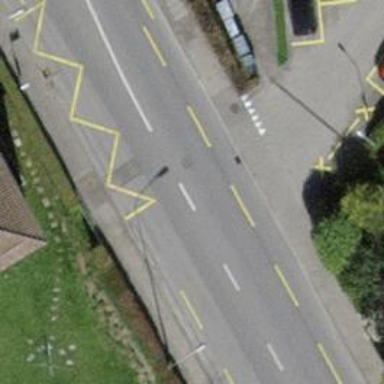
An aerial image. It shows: Bus stop equipped with public transport stop position.